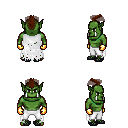
a pixel art fantasy rpg character, male body template, orc, green skin, white tattered cape, white pants, brown short mohawk hairstyle, gold gloves, ghillies, four views (front, back, left, right), 2x2 character sprite sheet, small pixel art, hard edges, no anti-aliasing